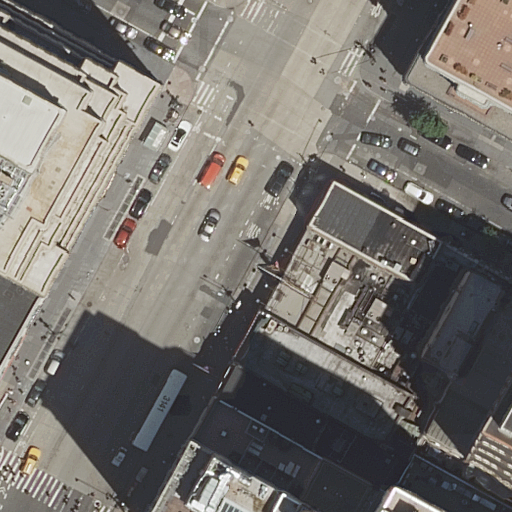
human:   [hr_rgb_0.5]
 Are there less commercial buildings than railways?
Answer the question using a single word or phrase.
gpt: no

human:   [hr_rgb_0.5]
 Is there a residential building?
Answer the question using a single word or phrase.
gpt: yes

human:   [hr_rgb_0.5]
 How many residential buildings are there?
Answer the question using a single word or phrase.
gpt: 13

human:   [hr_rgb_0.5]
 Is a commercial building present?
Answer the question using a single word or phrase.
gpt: no

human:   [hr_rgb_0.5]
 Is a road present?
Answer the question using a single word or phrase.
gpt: yes

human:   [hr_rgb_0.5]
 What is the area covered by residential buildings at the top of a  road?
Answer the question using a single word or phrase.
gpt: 2979m2

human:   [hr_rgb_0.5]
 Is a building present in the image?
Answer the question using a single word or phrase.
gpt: yes

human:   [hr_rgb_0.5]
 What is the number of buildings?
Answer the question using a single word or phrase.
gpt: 14

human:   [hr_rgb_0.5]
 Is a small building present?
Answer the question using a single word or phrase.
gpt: yes

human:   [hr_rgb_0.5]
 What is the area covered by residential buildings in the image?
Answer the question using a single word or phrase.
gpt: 4906m2

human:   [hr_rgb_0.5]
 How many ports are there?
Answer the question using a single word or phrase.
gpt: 0

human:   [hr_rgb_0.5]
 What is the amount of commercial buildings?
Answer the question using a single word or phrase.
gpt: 0

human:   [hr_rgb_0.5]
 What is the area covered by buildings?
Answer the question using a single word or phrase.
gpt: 4906m2

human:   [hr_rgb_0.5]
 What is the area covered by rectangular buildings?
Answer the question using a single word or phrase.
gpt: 2554m2

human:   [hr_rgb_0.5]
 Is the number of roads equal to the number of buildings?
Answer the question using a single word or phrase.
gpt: no

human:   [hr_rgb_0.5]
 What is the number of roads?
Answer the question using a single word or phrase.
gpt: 8

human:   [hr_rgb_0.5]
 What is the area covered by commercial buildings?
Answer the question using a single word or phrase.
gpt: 0m2

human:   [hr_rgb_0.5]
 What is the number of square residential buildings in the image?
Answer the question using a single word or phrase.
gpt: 0

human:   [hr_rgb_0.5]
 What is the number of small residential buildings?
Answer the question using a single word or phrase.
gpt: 1

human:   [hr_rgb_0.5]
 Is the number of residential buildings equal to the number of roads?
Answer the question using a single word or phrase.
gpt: no

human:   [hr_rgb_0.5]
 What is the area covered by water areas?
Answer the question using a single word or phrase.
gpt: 0m2

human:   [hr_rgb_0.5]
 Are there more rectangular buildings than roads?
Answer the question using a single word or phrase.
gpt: yes

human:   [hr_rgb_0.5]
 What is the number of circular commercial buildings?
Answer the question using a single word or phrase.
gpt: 0

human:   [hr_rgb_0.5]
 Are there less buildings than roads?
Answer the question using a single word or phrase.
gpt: no

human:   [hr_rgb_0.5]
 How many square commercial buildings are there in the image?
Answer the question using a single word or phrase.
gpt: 0

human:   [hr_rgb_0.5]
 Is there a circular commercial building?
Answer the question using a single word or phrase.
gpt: no

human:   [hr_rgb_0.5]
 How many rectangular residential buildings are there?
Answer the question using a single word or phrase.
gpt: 10

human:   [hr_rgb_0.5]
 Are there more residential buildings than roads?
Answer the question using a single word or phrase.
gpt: yes

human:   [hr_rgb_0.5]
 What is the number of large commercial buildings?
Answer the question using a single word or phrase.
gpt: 0

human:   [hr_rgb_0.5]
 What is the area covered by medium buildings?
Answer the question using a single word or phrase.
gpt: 2712m2

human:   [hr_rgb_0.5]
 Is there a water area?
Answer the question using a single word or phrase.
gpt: no

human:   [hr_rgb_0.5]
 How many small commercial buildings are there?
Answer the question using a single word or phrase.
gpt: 0

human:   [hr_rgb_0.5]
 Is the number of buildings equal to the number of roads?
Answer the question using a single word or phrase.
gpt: no

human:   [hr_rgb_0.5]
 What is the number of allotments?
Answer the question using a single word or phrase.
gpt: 0

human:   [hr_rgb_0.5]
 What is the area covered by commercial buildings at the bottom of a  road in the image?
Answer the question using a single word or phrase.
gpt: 0m2

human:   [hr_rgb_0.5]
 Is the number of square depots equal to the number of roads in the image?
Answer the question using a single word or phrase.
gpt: no

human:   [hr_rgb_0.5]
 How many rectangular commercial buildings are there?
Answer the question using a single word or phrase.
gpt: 0

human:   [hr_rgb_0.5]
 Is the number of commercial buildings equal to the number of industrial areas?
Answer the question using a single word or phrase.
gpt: yes

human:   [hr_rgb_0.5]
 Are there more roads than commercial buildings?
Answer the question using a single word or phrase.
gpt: yes

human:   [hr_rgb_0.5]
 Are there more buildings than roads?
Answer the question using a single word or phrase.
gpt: yes

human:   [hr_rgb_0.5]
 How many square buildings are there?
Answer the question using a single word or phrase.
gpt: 0

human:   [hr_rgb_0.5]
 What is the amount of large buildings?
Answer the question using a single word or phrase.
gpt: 2

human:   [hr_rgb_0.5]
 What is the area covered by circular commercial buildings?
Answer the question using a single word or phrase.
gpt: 0m2

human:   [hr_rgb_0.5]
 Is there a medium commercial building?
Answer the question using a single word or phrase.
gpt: no

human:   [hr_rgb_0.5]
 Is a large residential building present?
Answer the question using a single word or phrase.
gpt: yes

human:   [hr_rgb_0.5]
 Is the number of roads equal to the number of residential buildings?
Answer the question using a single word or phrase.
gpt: no

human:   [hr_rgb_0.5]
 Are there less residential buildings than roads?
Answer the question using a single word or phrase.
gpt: no

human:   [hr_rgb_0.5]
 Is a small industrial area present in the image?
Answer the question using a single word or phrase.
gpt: no

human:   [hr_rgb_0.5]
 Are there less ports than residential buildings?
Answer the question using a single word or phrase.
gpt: yes

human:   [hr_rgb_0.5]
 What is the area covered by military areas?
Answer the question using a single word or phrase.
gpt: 0m2

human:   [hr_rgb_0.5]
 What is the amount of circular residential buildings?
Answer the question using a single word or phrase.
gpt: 0

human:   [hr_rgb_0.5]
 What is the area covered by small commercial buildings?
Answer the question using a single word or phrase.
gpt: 0m2

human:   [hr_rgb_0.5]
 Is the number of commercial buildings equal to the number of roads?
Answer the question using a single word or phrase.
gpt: no

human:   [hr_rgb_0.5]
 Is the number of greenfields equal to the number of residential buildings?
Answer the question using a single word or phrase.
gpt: no

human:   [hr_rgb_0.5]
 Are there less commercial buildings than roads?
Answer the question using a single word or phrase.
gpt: yes

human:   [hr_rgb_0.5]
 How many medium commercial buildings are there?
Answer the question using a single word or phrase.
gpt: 0

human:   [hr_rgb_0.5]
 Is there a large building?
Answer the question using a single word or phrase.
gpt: yes

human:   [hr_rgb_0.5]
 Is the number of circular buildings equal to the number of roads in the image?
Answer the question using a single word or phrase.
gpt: no

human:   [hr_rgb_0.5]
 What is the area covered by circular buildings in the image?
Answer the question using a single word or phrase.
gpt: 0m2

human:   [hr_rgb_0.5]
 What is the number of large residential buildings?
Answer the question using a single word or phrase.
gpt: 2

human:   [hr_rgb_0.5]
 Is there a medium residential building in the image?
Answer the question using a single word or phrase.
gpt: yes

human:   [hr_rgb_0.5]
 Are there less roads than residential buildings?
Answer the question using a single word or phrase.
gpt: yes

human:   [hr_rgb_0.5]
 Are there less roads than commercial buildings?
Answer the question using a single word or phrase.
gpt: no

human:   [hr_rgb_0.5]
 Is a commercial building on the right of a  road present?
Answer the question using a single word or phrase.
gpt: no